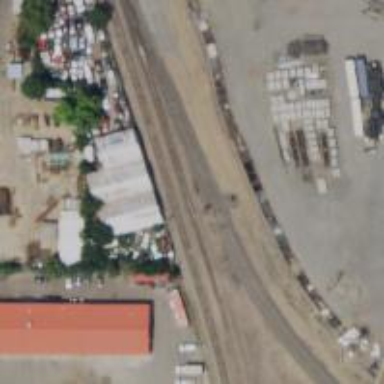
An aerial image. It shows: Railway signal.